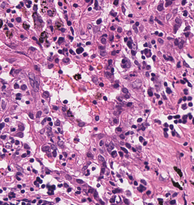
Tumor epithelial tissue: yes
Tumor-associated stroma tissue: yes
Normal tissue: no